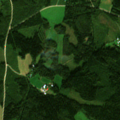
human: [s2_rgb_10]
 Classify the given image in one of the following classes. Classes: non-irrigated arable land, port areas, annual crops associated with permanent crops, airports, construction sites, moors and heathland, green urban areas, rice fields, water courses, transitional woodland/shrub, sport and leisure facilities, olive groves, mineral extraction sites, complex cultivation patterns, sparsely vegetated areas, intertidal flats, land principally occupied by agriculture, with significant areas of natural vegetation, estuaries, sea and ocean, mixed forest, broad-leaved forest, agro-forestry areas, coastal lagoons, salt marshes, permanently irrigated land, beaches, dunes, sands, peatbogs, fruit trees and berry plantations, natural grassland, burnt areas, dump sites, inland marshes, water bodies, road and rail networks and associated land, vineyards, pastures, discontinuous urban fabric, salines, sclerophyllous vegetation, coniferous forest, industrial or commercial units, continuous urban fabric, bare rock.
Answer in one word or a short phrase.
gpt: non-irrigated arable land, coniferous forest, mixed forest